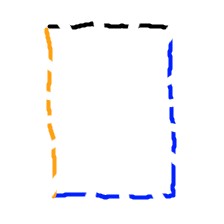
Shape: rectangle